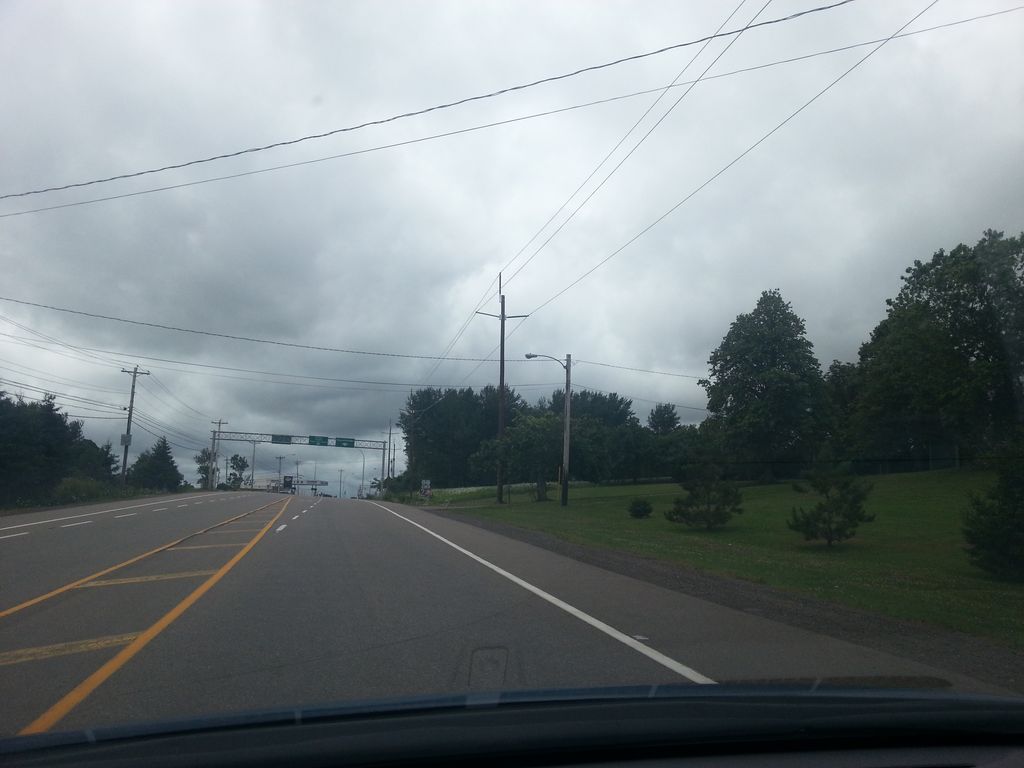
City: charlottetown